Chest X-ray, PA view. Patient: 35 years old, sex M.
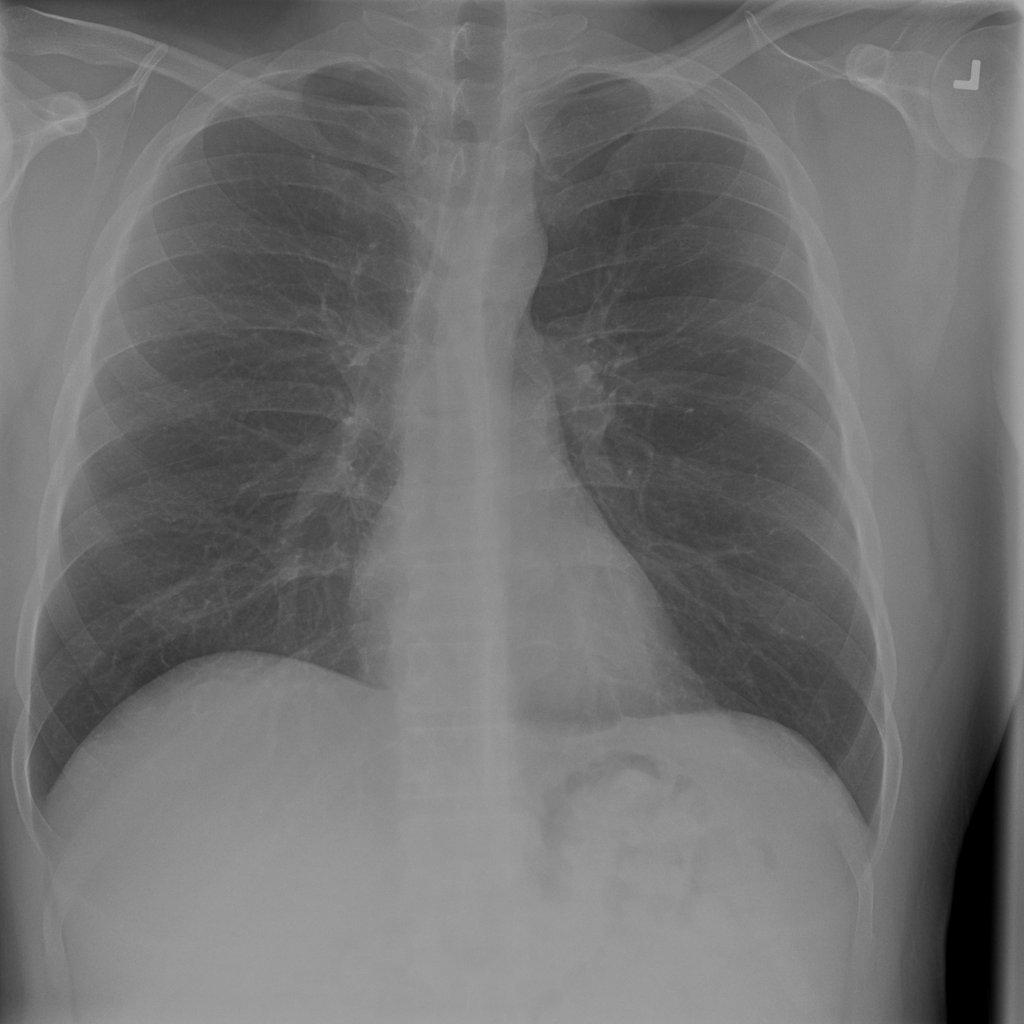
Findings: No Finding